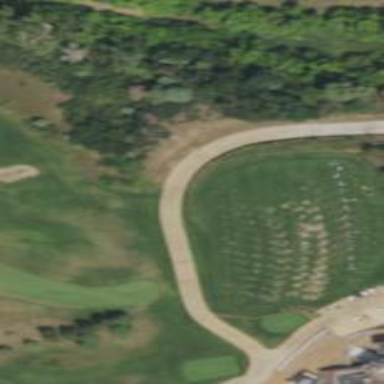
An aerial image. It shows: Grass area designated as golf tee.